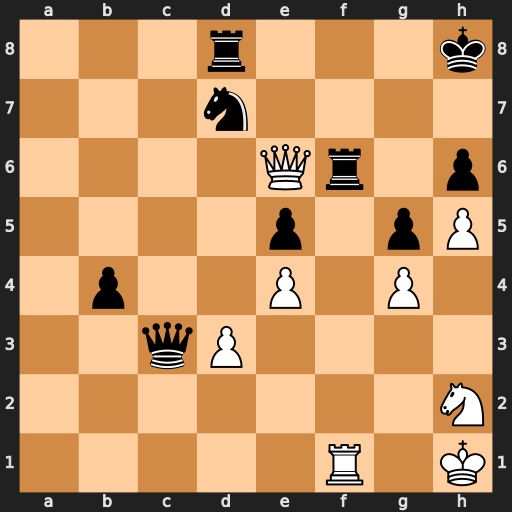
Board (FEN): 3r3k/3n4/4Qr1p/4p1pP/1p2P1P1/2qP4/7N/5R1K
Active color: w
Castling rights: -
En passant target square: -
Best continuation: Rxf6 Nxf6 Qxf6+ Kg8 Qxd8+